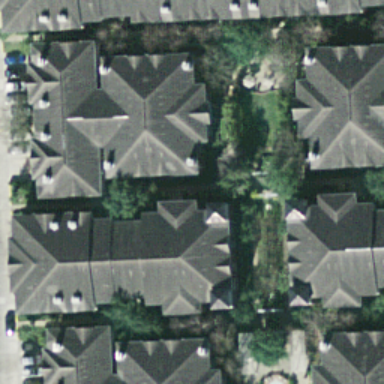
This is a dense residential area .